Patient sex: F
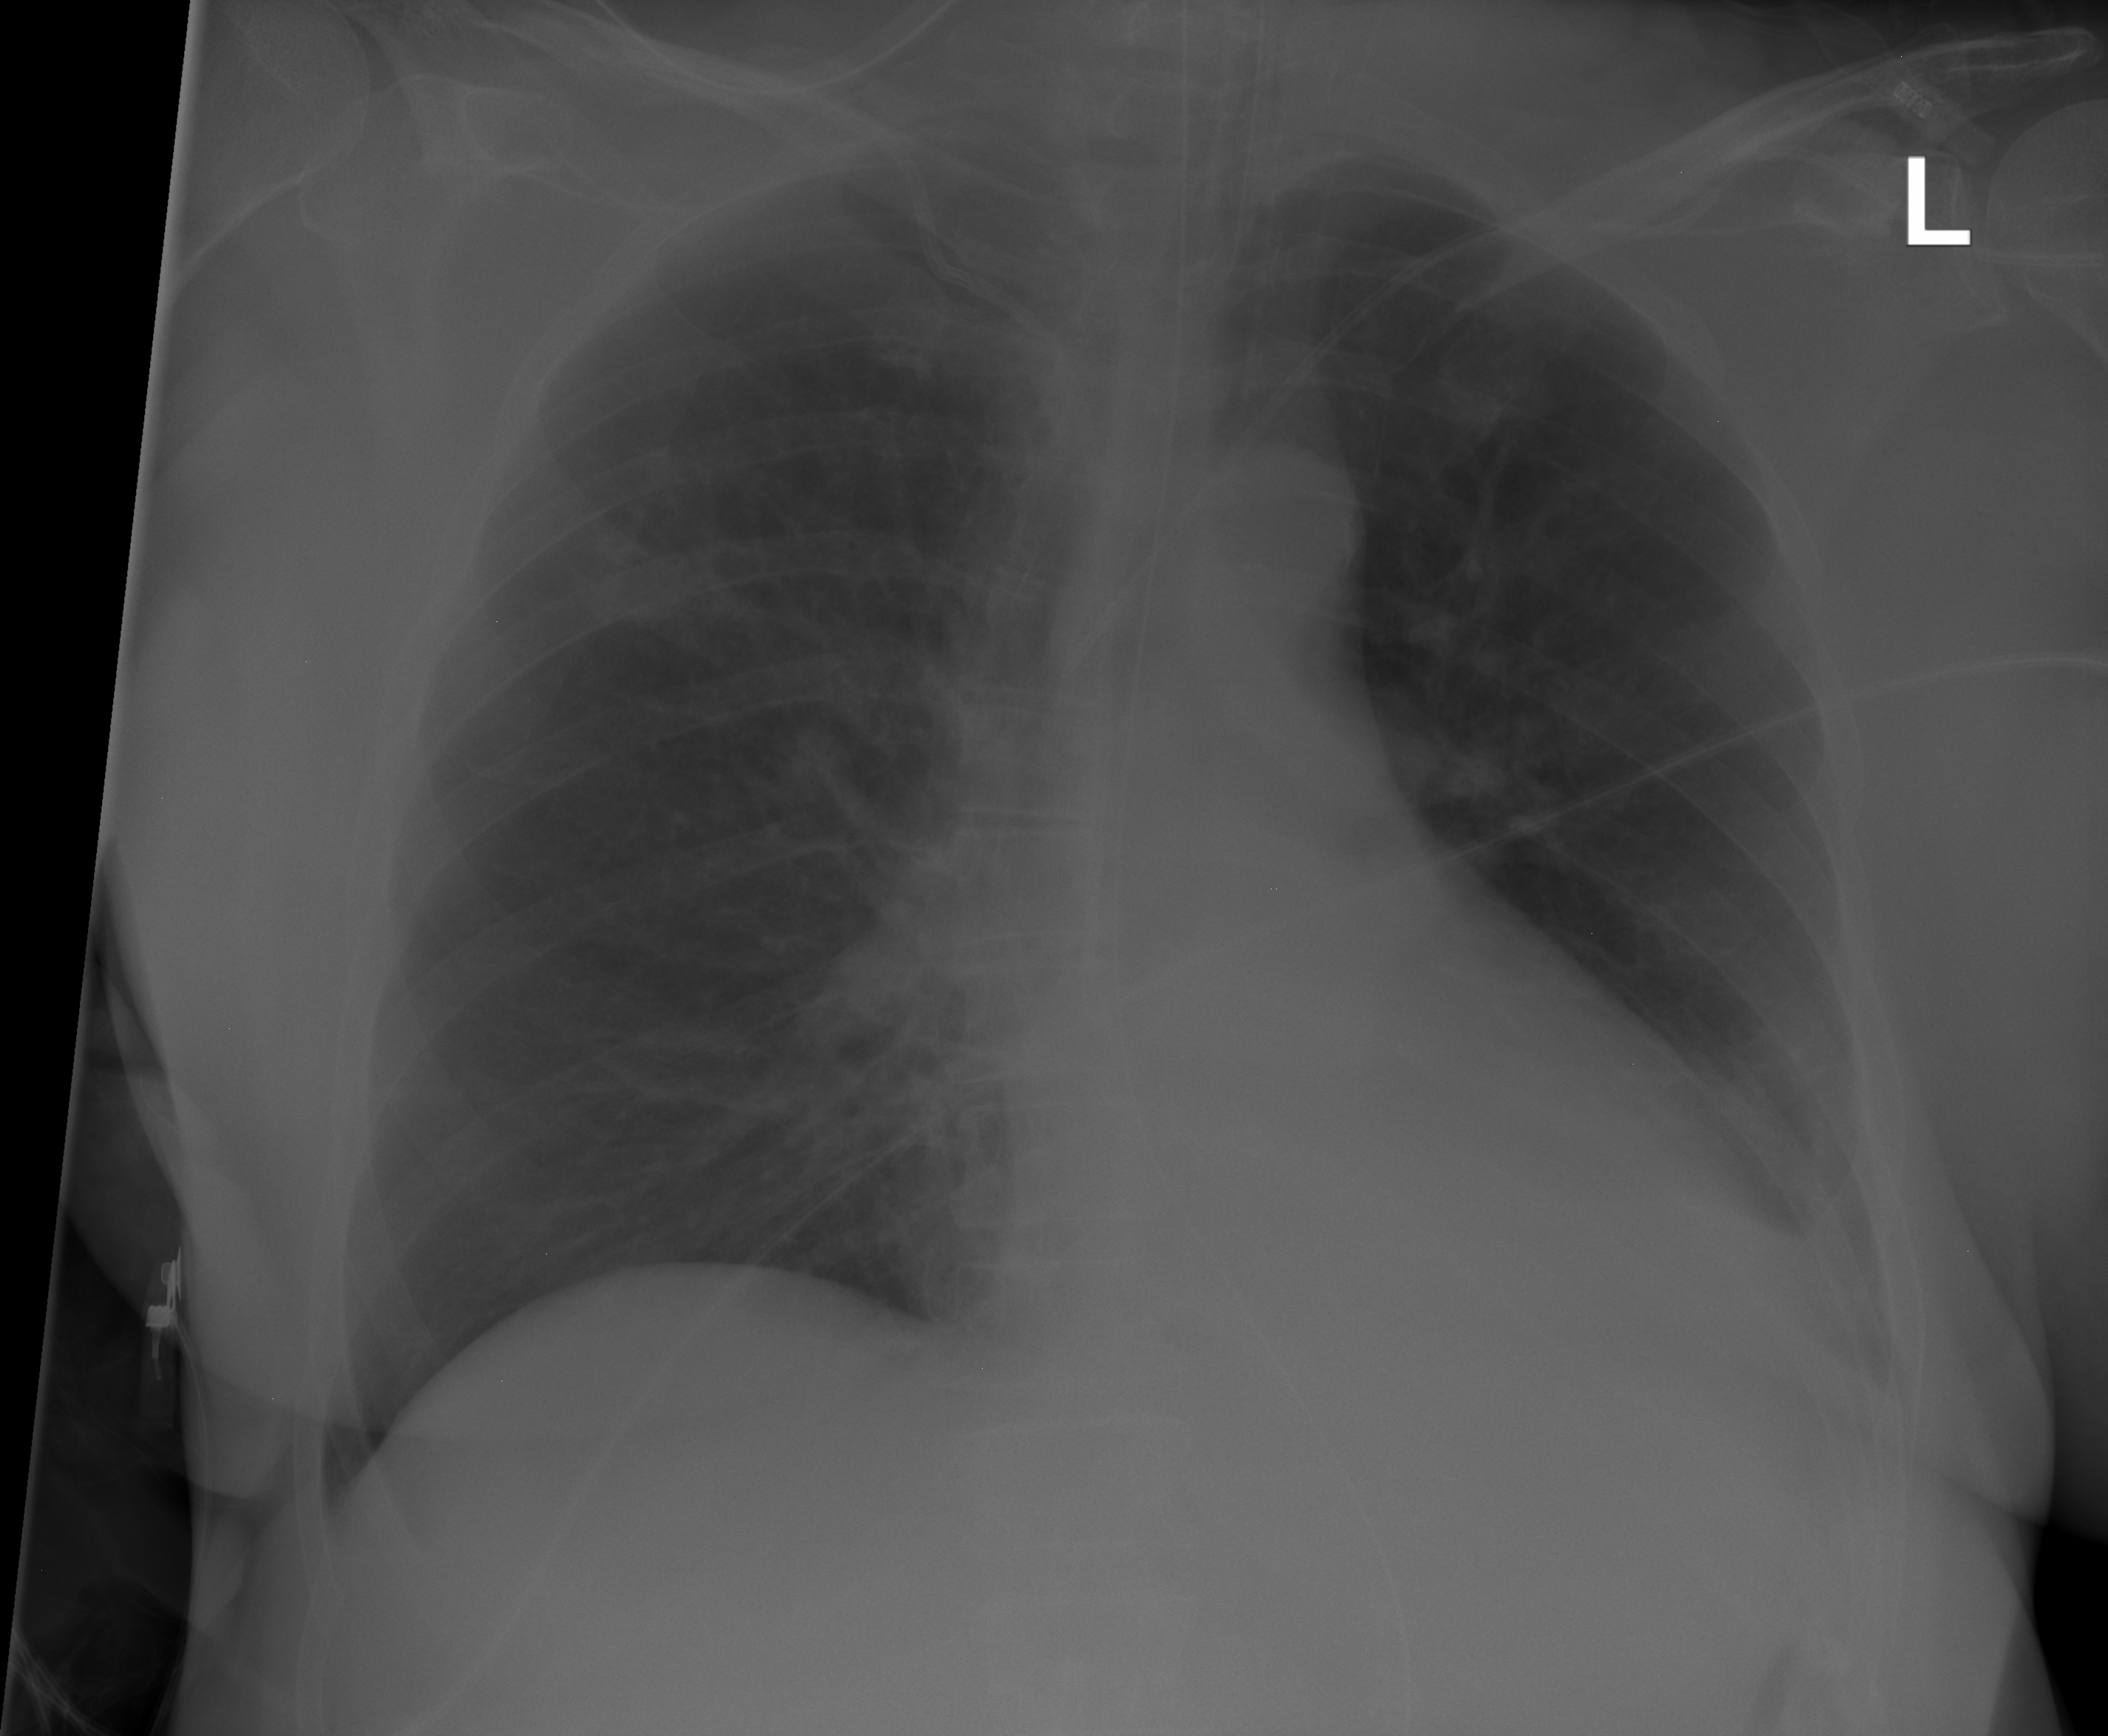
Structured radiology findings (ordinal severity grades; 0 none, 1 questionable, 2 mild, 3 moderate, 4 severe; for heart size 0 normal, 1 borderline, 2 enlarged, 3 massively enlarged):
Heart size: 0
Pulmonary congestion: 0
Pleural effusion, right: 0
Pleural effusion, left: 2
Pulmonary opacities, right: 0
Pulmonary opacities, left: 0
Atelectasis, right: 0
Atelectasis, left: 2